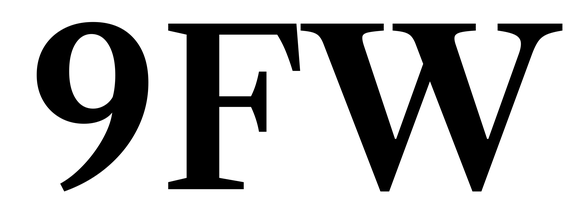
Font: LibreCaslonText_SemiBold